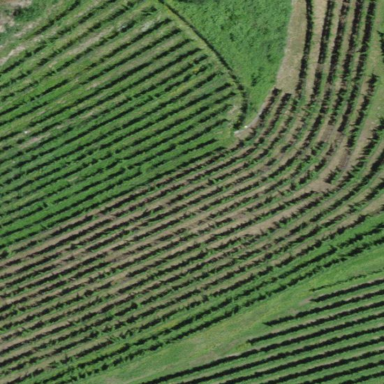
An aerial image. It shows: Beautiful vineyard in the countryside.